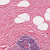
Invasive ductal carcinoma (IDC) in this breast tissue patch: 0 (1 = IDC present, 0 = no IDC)